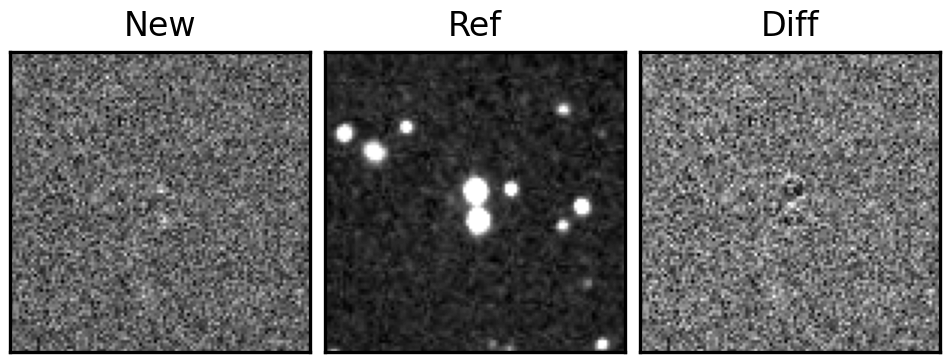
Label: bogus